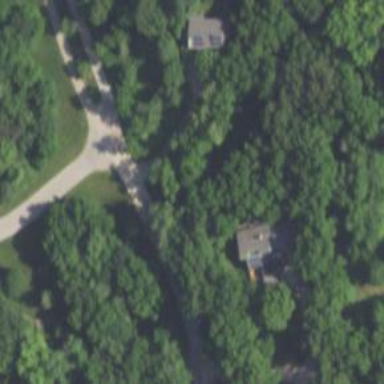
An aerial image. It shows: Driveway leading to service road.